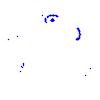
Particle: kaon